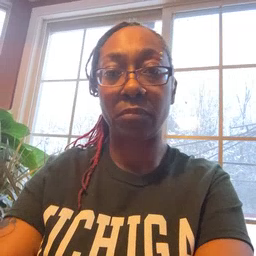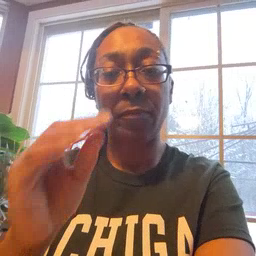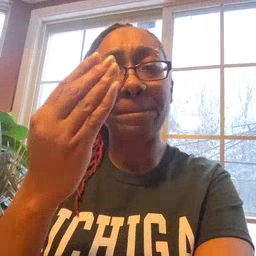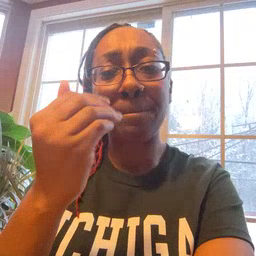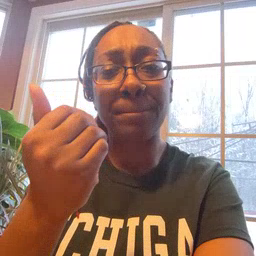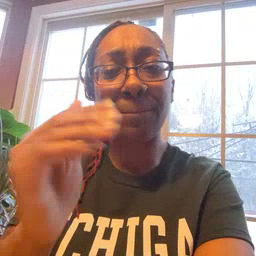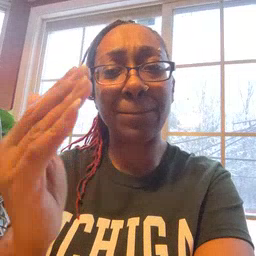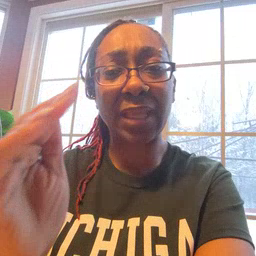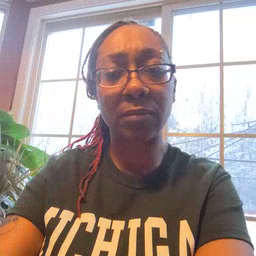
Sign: mitten